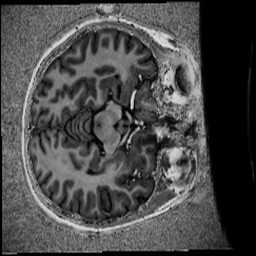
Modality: UNIT1
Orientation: axial
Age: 20
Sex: female
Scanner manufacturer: siemens
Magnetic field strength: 6.98 T
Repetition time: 6 s
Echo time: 0.00283 s